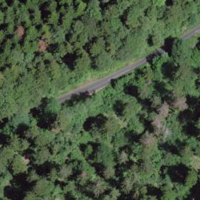
EUNIS habitat code: 43
Species observed at this site:
Urtica dioica